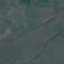
Land use / land cover: HerbaceousVegetation